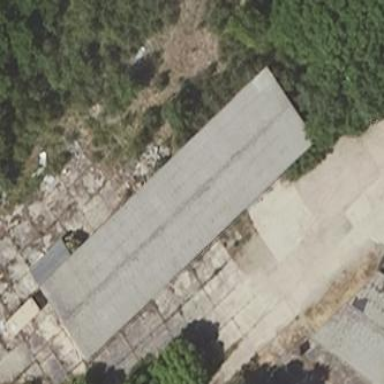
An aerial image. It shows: Industrial building with gabled grey roof oriented along its structure.